Field crop: maize
Growth stage: 2
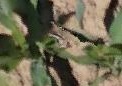
Species: maize